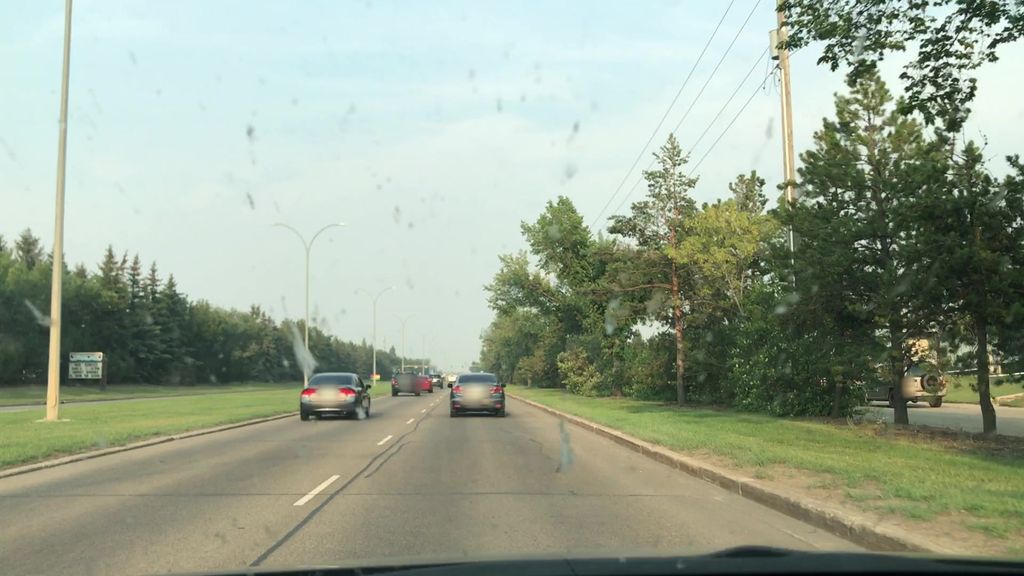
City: edmonton